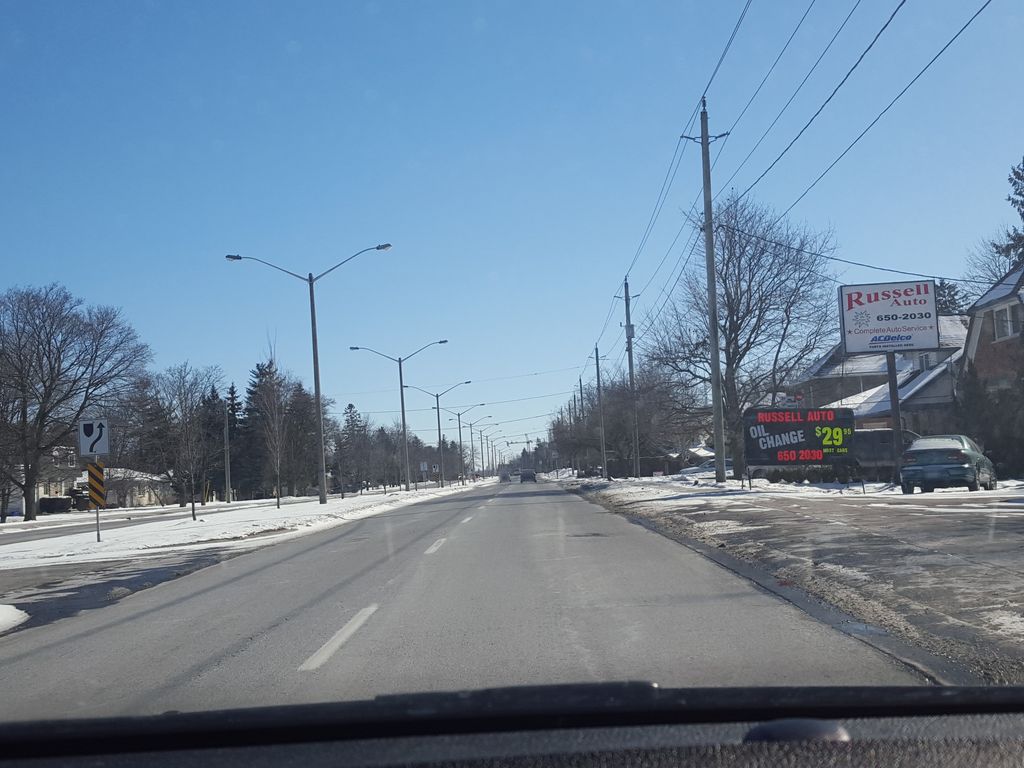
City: kitchener-waterloo